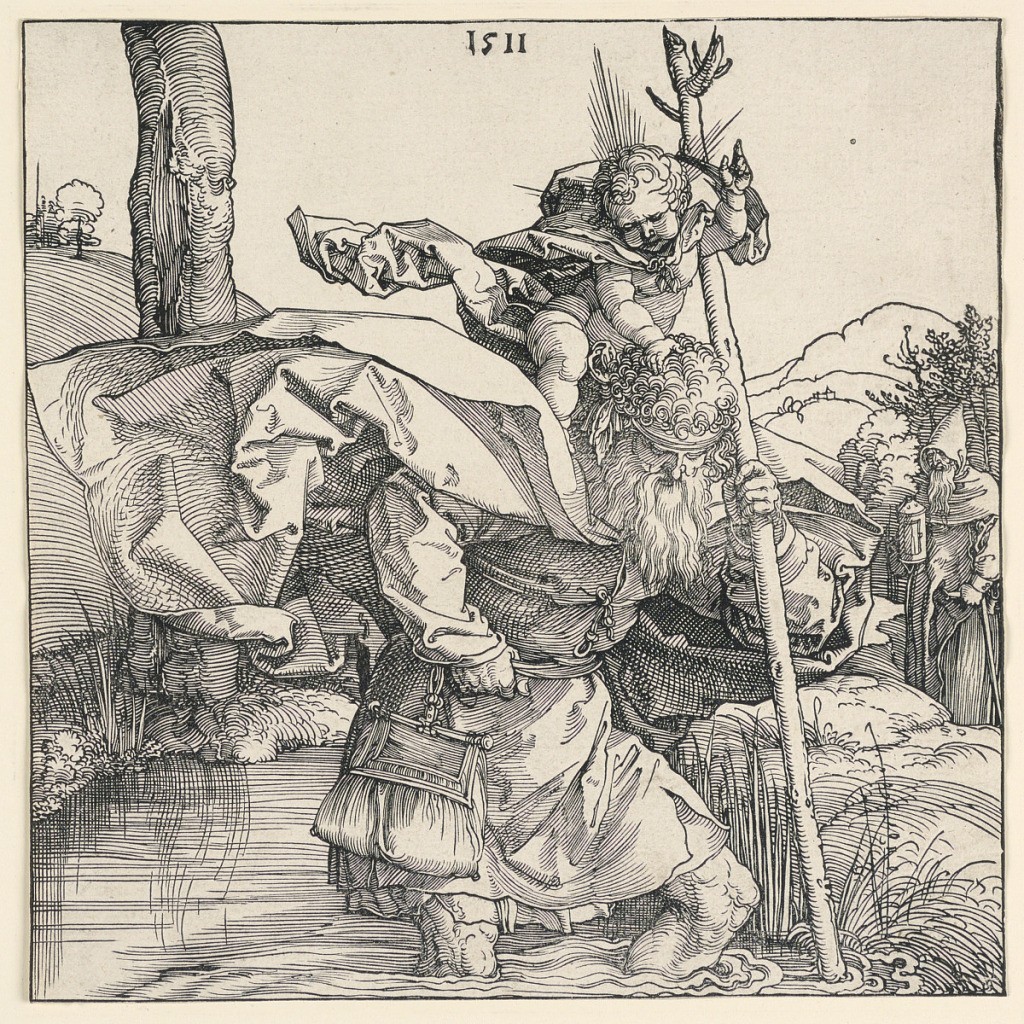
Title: Saint Christopher
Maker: Albrecht Dürer, German, 1471–1528
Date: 1511
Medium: Woodcut Support: white laid paper
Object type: Print
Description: Vertical format Saint Christopher , leaning heavily on his staff crosses the stream, moving toward the right. The Christ child is on his shoulders, His left hand raised in blessing, the right hand resting on the saint's head.